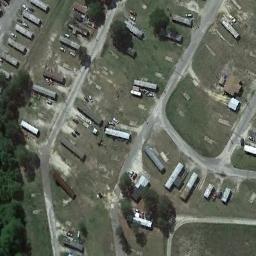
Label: mobile_home_park